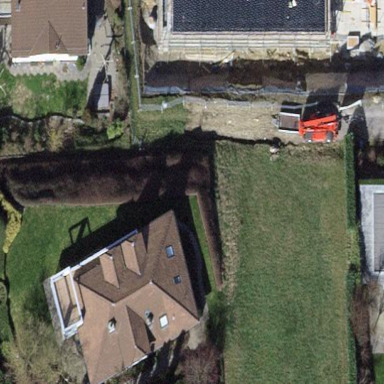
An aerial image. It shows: Detached building with gabled roof.